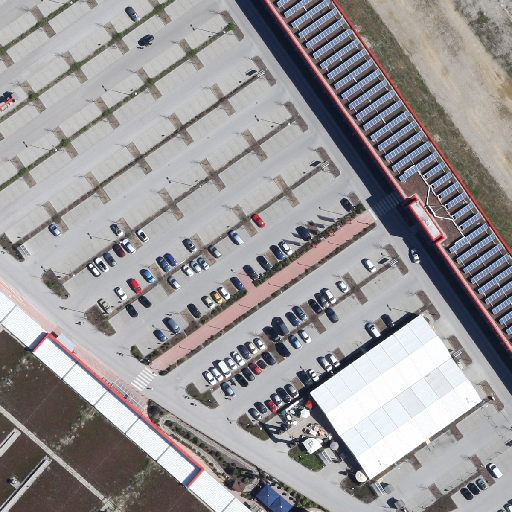
Referring expression: sidewalk along with tree